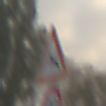
Verkehrszeichen: WildwechselRechts
Zusatzzeichen unten: Geschwindigkeit90
Umgebung: Outdoor, Suburban
Tageszeit: MorningAfternoon
Wetter: Overcast
Licht: Natural
Jahreszeit: NotSpecified
Kontrast: LowContrast